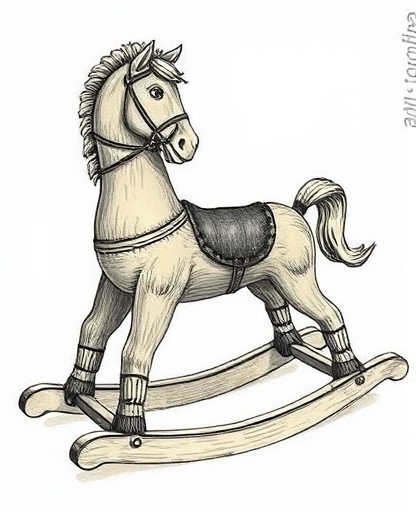
Category: New Baby